Interaction volume radius: 5 \u00c5
Interaction volume height: 30 \u00c5
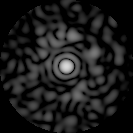
Disorder parameter: 0.8475